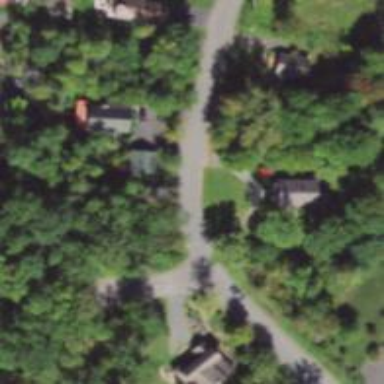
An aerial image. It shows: Road with stop sign.